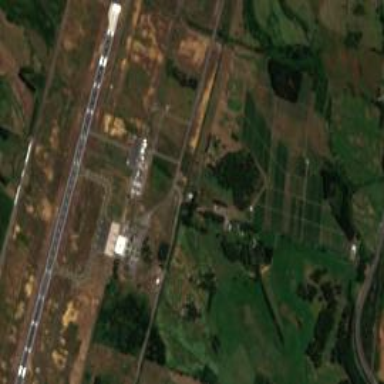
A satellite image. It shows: Public aerodrome or airport.